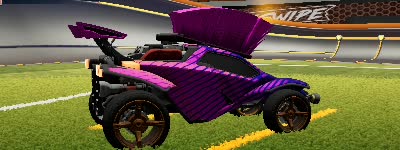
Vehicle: octane